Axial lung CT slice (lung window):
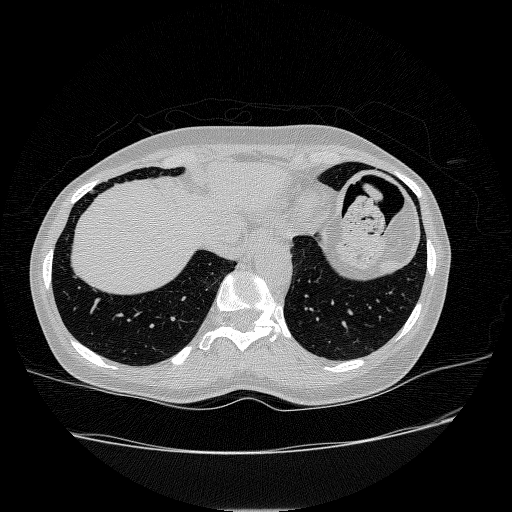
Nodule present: no